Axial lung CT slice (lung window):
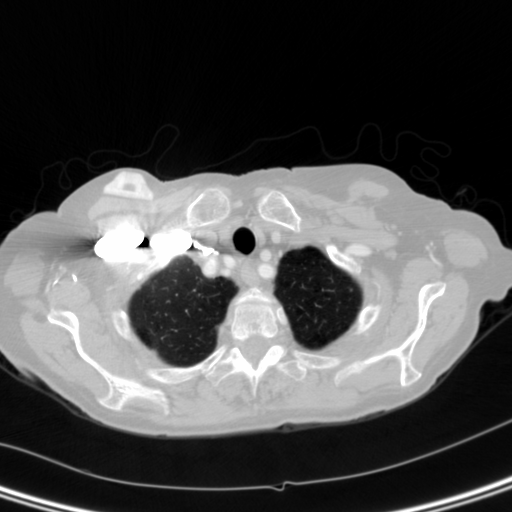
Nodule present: no